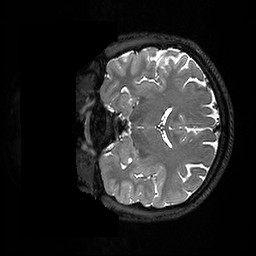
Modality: T2w
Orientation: coronal
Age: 21
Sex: female
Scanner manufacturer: ge
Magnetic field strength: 3 T
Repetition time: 3.202 s
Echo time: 0.06609 s